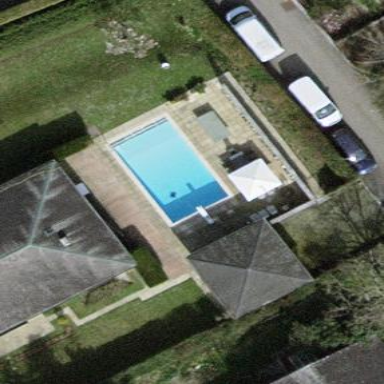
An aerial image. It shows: Swimming pool located in leisure land.